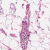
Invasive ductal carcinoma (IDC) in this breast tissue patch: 0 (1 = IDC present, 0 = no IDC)